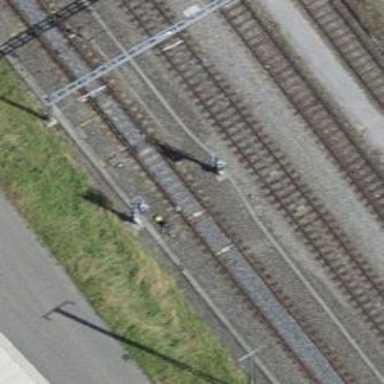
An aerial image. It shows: Railway switch.